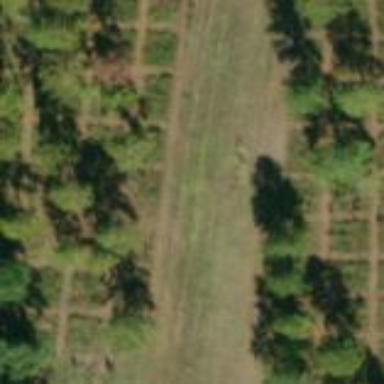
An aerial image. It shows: Orchard.